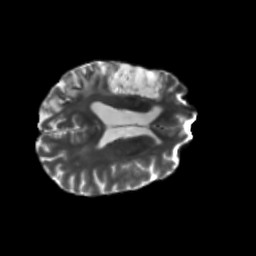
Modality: T2w
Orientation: axial
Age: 56
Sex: male
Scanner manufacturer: siemens
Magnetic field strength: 3 T
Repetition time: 5.47 s
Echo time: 0.0854 s